Question: I'm trying to prepare an app for review for iOS7, and I just hit this brick wall:
The app references non-public symobls in....

Inside of Release-iphoneos, I tried to find the culprit with
'nm -u *.a | grep -C 20 Unwind_Resume'
but it looks like every dependency lists 'Unwind_Resume' at some point.
What could possibly be causing this? How do I debug this from here?
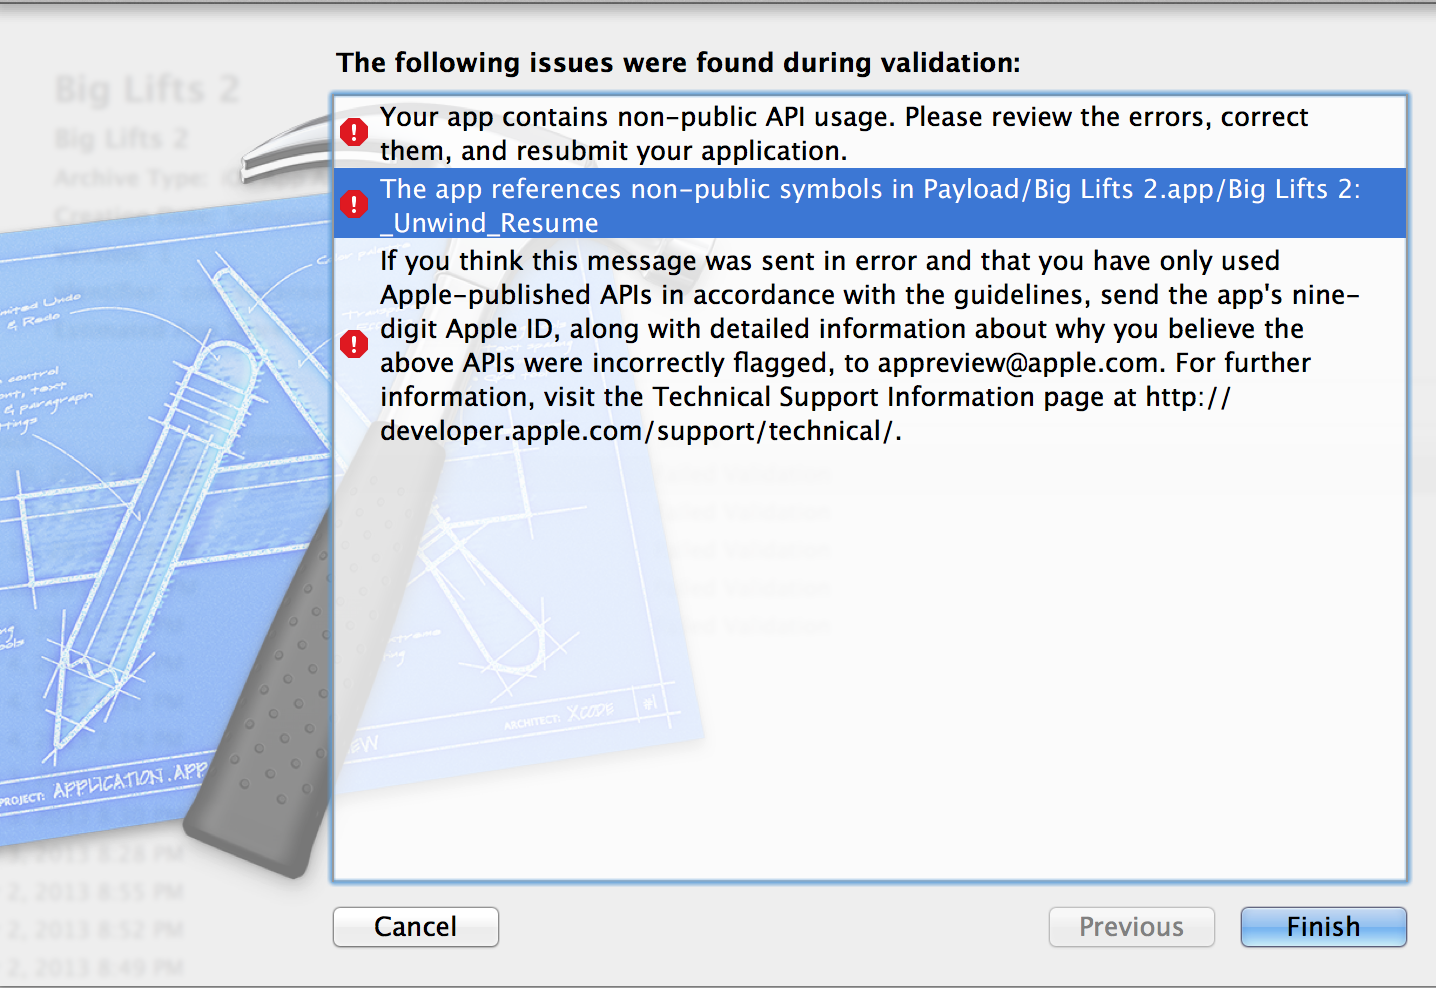
Answer: I binary searched across my commits, and at some point, I screwed up the project.pbx* settings. One of my pod dependencies had build-active-architecture-only set to YES.
I moved back in commits, set all the architecture targets again, and I passed validation.